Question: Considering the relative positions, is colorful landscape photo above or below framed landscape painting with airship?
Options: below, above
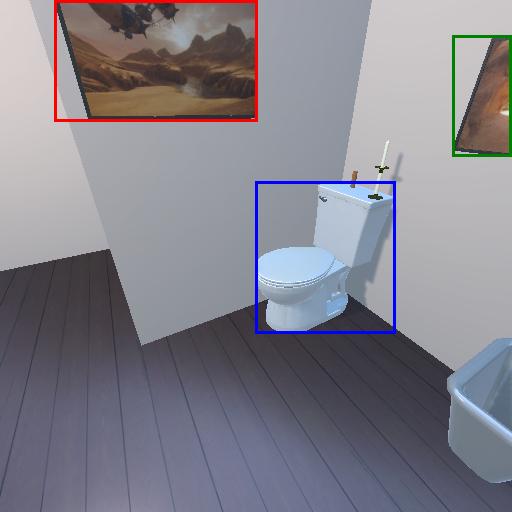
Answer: below